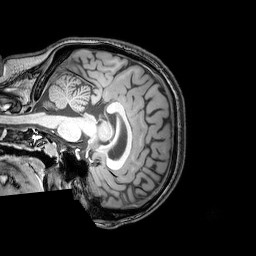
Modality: T1w
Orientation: sagittal
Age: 26
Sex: female
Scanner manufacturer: philips
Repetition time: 0.008144 s
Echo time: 0.00373 s